Question: I have a PHPBB forum and my avatars aren't being displayed. When I inspect the element the img element is greyed out.

I can't work out what the problem is, I have tried to edit the css to 'display: block' but this doesn't resolve anything. In the settings avatars are also enabled so that isn't the problem.
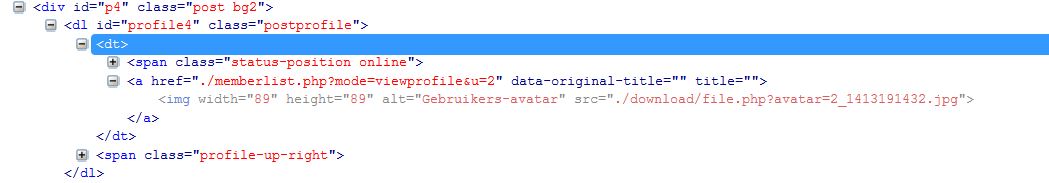
Answer: As you can see the image when you hover over the source, I'm confident that you don't have a image directory error.
1. Have you edited many css files?
2. Have you put some display: none; lines in any of them?
3. If yes, go over each line (use search function in your IDE) and comment them out, see if it resolves your issue.
Report back with your result.